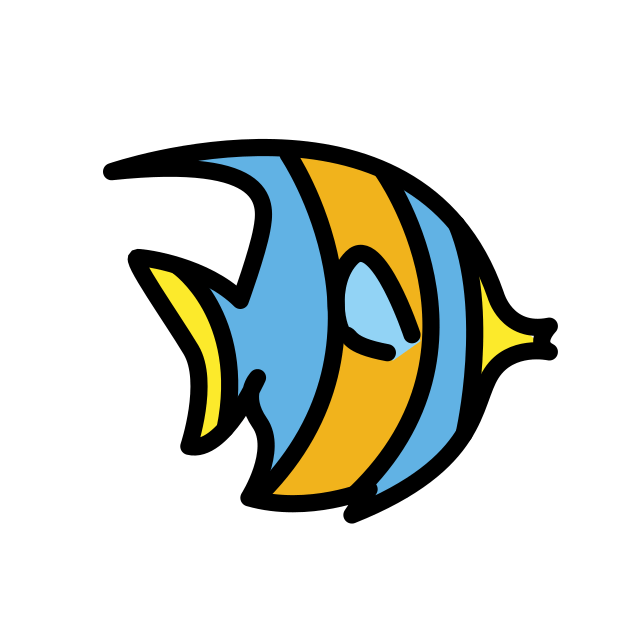
tropical fish